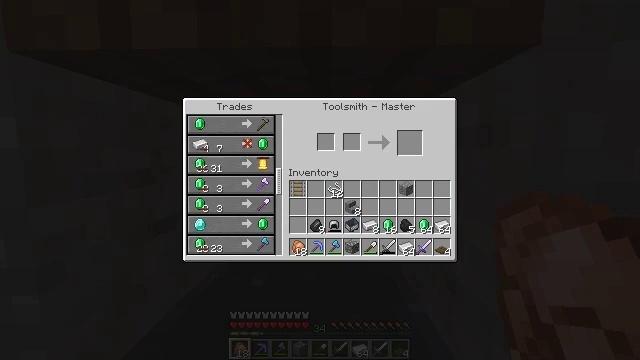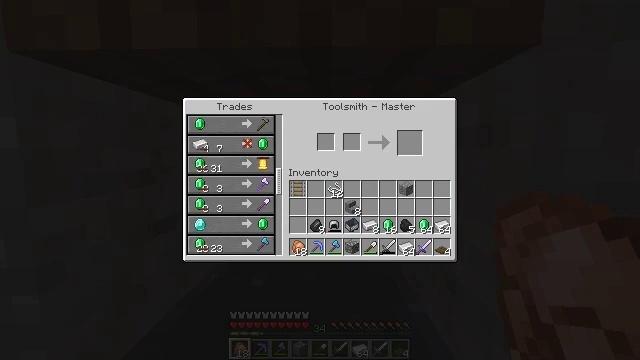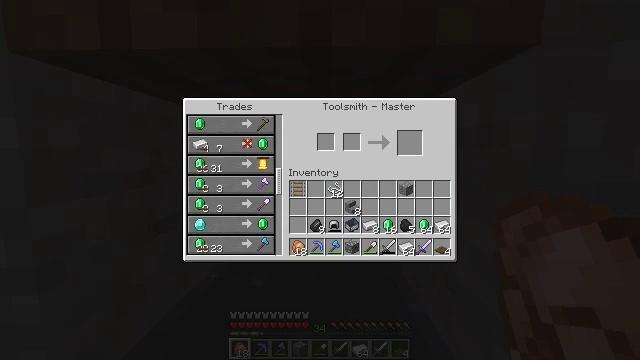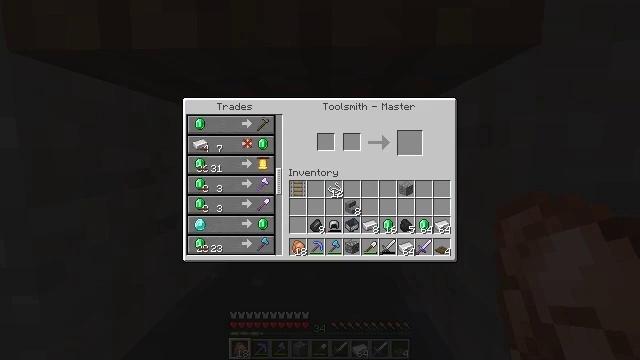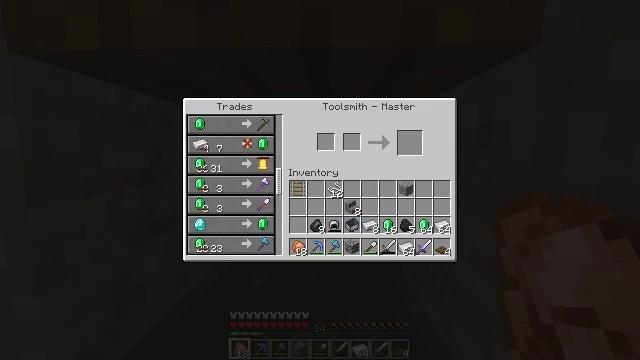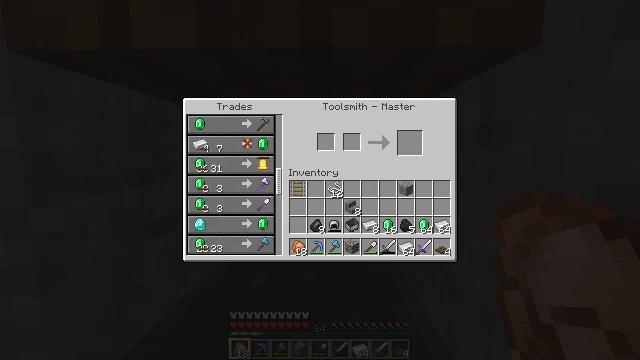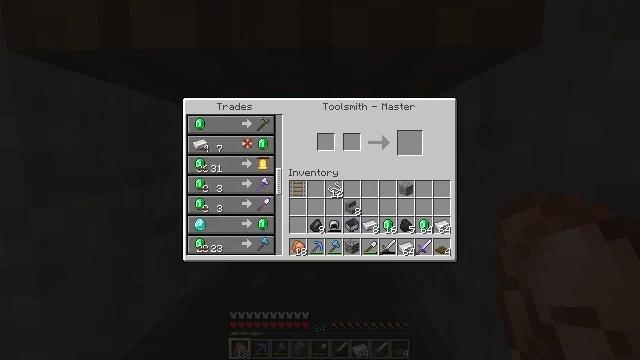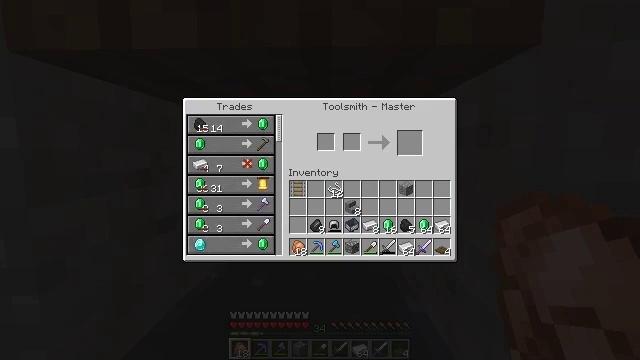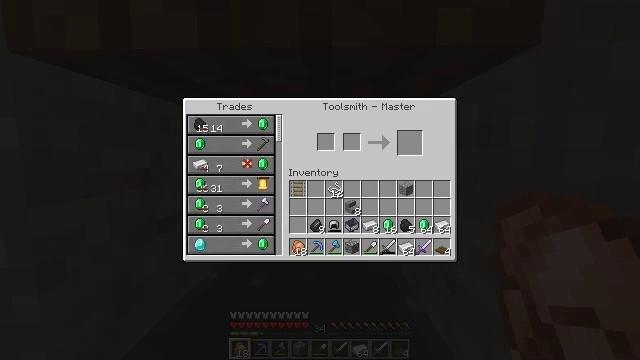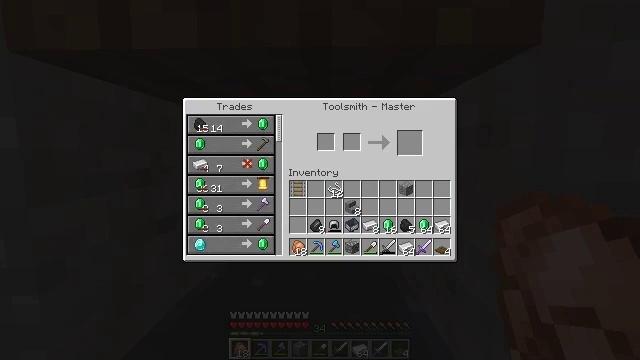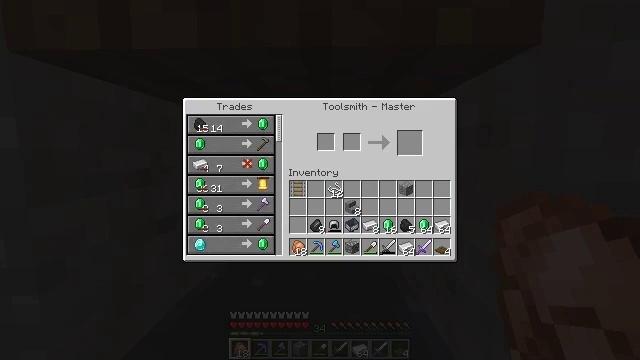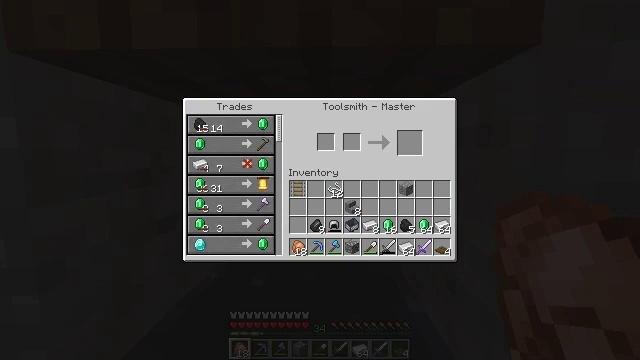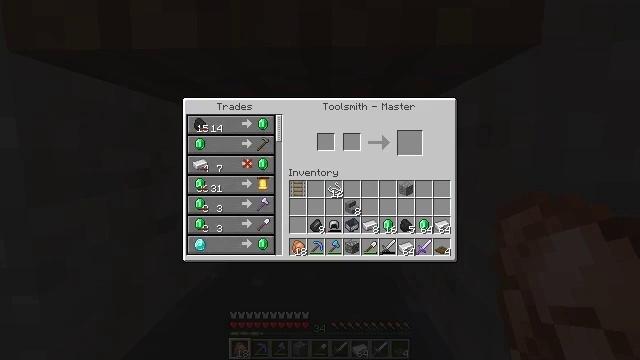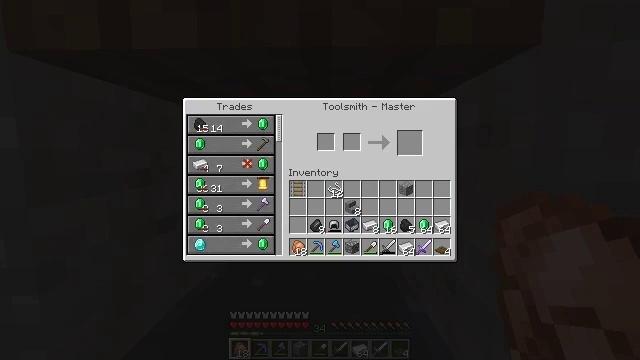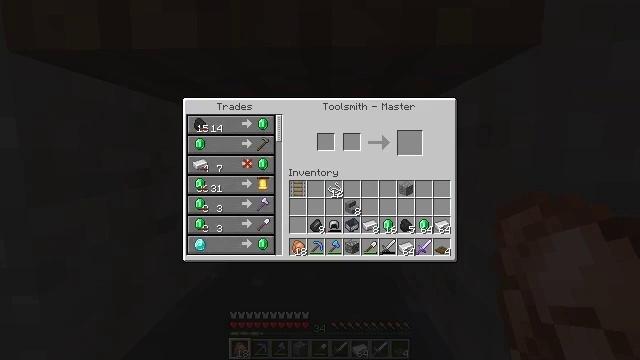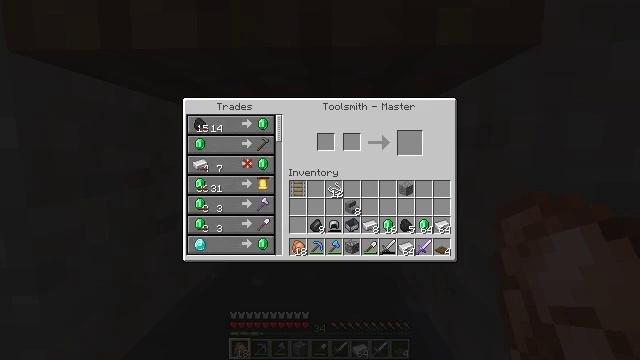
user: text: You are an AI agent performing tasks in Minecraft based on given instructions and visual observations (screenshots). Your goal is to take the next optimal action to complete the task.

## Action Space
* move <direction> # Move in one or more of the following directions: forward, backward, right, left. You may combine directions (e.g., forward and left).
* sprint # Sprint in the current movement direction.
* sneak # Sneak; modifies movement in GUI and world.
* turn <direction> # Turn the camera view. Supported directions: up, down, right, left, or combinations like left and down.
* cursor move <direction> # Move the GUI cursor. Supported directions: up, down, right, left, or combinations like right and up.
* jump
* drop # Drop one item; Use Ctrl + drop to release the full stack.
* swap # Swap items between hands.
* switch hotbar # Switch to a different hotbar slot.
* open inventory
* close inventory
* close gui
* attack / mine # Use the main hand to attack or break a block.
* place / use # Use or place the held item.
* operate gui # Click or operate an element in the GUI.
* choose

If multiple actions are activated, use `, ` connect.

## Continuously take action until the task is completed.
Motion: motion action
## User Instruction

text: craft item bell
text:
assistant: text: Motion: attack / mine
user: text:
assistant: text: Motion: attack / mine
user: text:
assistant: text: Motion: attack / mine
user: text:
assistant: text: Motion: attack / mine
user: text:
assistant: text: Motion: attack / mine
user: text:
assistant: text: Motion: attack / mine
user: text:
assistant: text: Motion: attack / mine
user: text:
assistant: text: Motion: attack / mine
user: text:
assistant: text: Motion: attack / mine
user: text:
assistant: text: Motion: attack / mine
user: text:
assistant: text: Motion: attack / mine
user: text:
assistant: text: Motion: attack / mine
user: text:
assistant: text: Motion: attack / mine
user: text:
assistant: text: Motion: attack / mine
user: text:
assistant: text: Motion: attack / mine
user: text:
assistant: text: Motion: attack / mine
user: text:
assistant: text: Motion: turn down, attack / mine
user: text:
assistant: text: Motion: turn down, attack / mine
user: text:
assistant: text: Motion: turn down, attack / mine
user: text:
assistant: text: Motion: turn down, attack / mine
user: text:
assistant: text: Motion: turn down, attack / mine
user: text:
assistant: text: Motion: turn down, attack / mine
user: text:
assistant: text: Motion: turn down, attack / mine
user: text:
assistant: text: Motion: attack / mine
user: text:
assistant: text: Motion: attack / mine
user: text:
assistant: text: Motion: attack / mine
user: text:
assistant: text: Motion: attack / mine
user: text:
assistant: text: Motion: attack / mine
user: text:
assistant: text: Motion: attack / mine
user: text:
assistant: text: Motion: attack / mine